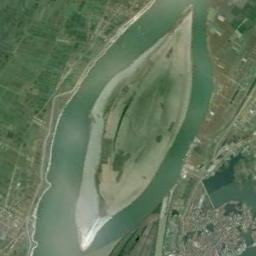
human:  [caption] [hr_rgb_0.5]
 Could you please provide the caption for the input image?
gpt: The central island is surrounded by green river and some farmland and residential areas are on the sides of river .

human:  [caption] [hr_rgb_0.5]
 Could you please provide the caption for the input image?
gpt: The shape of the island is very irregular .

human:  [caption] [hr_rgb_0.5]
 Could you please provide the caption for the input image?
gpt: There are many trees on the island .

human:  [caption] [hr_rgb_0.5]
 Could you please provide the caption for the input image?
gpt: A shuttle-shaped island surrounded by turquoise waters between the land, The island is a green and yellow intersecting ground .

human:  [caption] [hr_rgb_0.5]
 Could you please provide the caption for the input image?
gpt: There are some green land and sand on the island in a river .